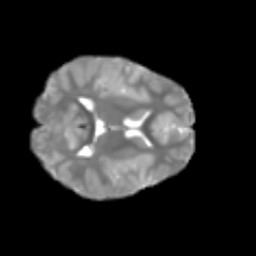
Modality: T2w
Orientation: axial
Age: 6
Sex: male
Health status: healthy